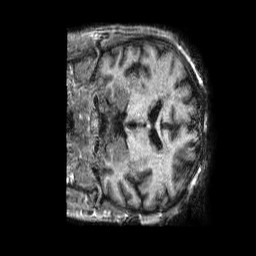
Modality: T1w
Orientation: coronal
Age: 60
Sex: male
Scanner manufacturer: philips
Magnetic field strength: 1.5 T
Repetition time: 0.008374 s
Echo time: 0.003858 s